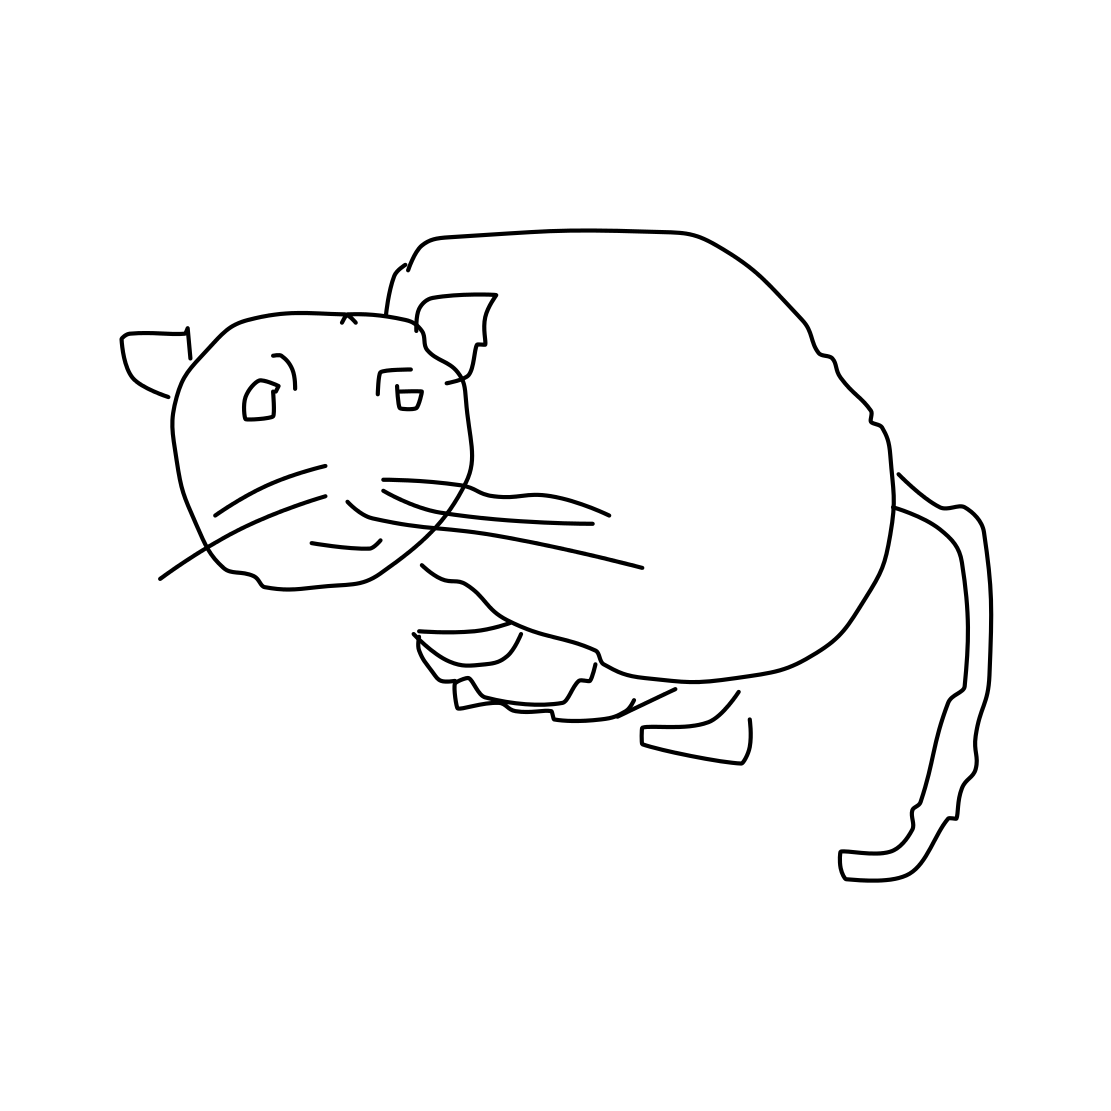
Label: cat